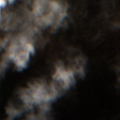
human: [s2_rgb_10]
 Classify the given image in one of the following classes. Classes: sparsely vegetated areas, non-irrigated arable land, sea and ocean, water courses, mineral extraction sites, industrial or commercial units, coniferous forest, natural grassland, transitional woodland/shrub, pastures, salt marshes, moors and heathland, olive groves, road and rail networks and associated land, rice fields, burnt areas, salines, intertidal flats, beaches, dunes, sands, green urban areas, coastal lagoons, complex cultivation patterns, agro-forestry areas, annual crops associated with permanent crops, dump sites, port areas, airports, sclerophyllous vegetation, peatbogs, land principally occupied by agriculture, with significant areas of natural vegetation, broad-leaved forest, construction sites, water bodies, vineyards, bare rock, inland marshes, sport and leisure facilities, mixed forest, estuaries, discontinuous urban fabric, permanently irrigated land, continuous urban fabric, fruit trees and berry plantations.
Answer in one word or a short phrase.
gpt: natural grassland, moors and heathland, transitional woodland/shrub, peatbogs